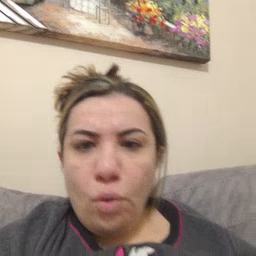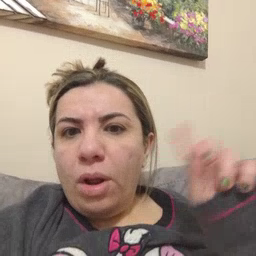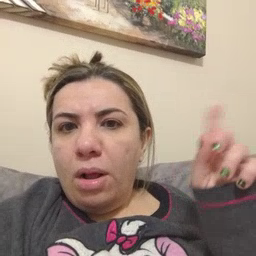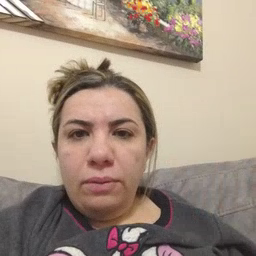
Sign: where